Interaction volume radius: 10 \u00c5
Interaction volume height: 20 \u00c5
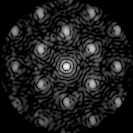
Disorder parameter: 0.3259